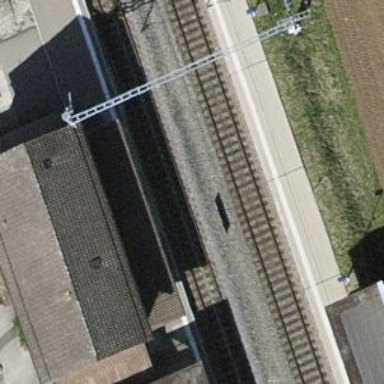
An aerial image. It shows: Public transport stop position along the railway.